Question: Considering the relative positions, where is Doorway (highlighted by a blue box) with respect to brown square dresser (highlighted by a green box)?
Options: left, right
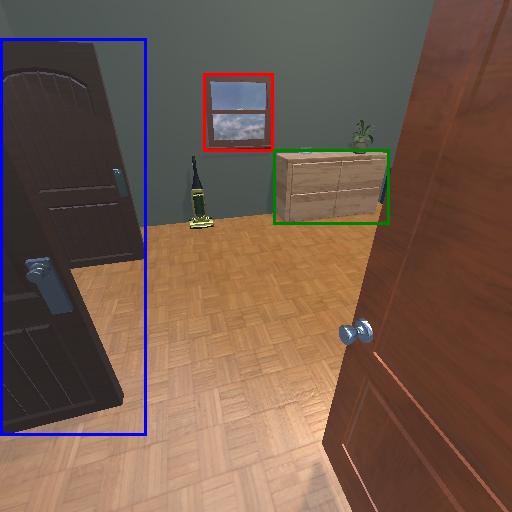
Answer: left